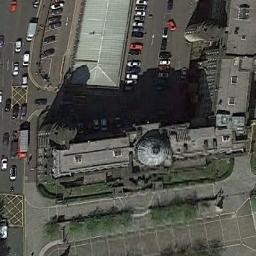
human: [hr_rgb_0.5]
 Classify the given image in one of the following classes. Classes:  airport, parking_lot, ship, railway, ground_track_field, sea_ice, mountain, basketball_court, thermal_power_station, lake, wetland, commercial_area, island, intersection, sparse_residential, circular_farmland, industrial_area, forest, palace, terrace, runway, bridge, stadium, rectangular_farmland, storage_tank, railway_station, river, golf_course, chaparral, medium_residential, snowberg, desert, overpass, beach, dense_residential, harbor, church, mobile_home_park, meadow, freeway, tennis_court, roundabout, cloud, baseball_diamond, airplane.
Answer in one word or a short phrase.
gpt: church